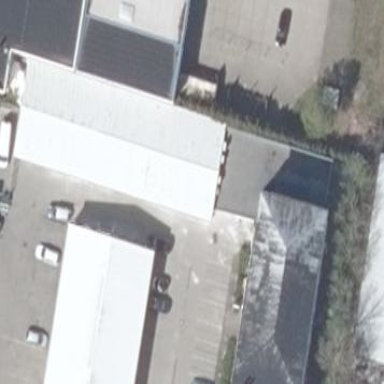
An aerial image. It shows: Commercial building.